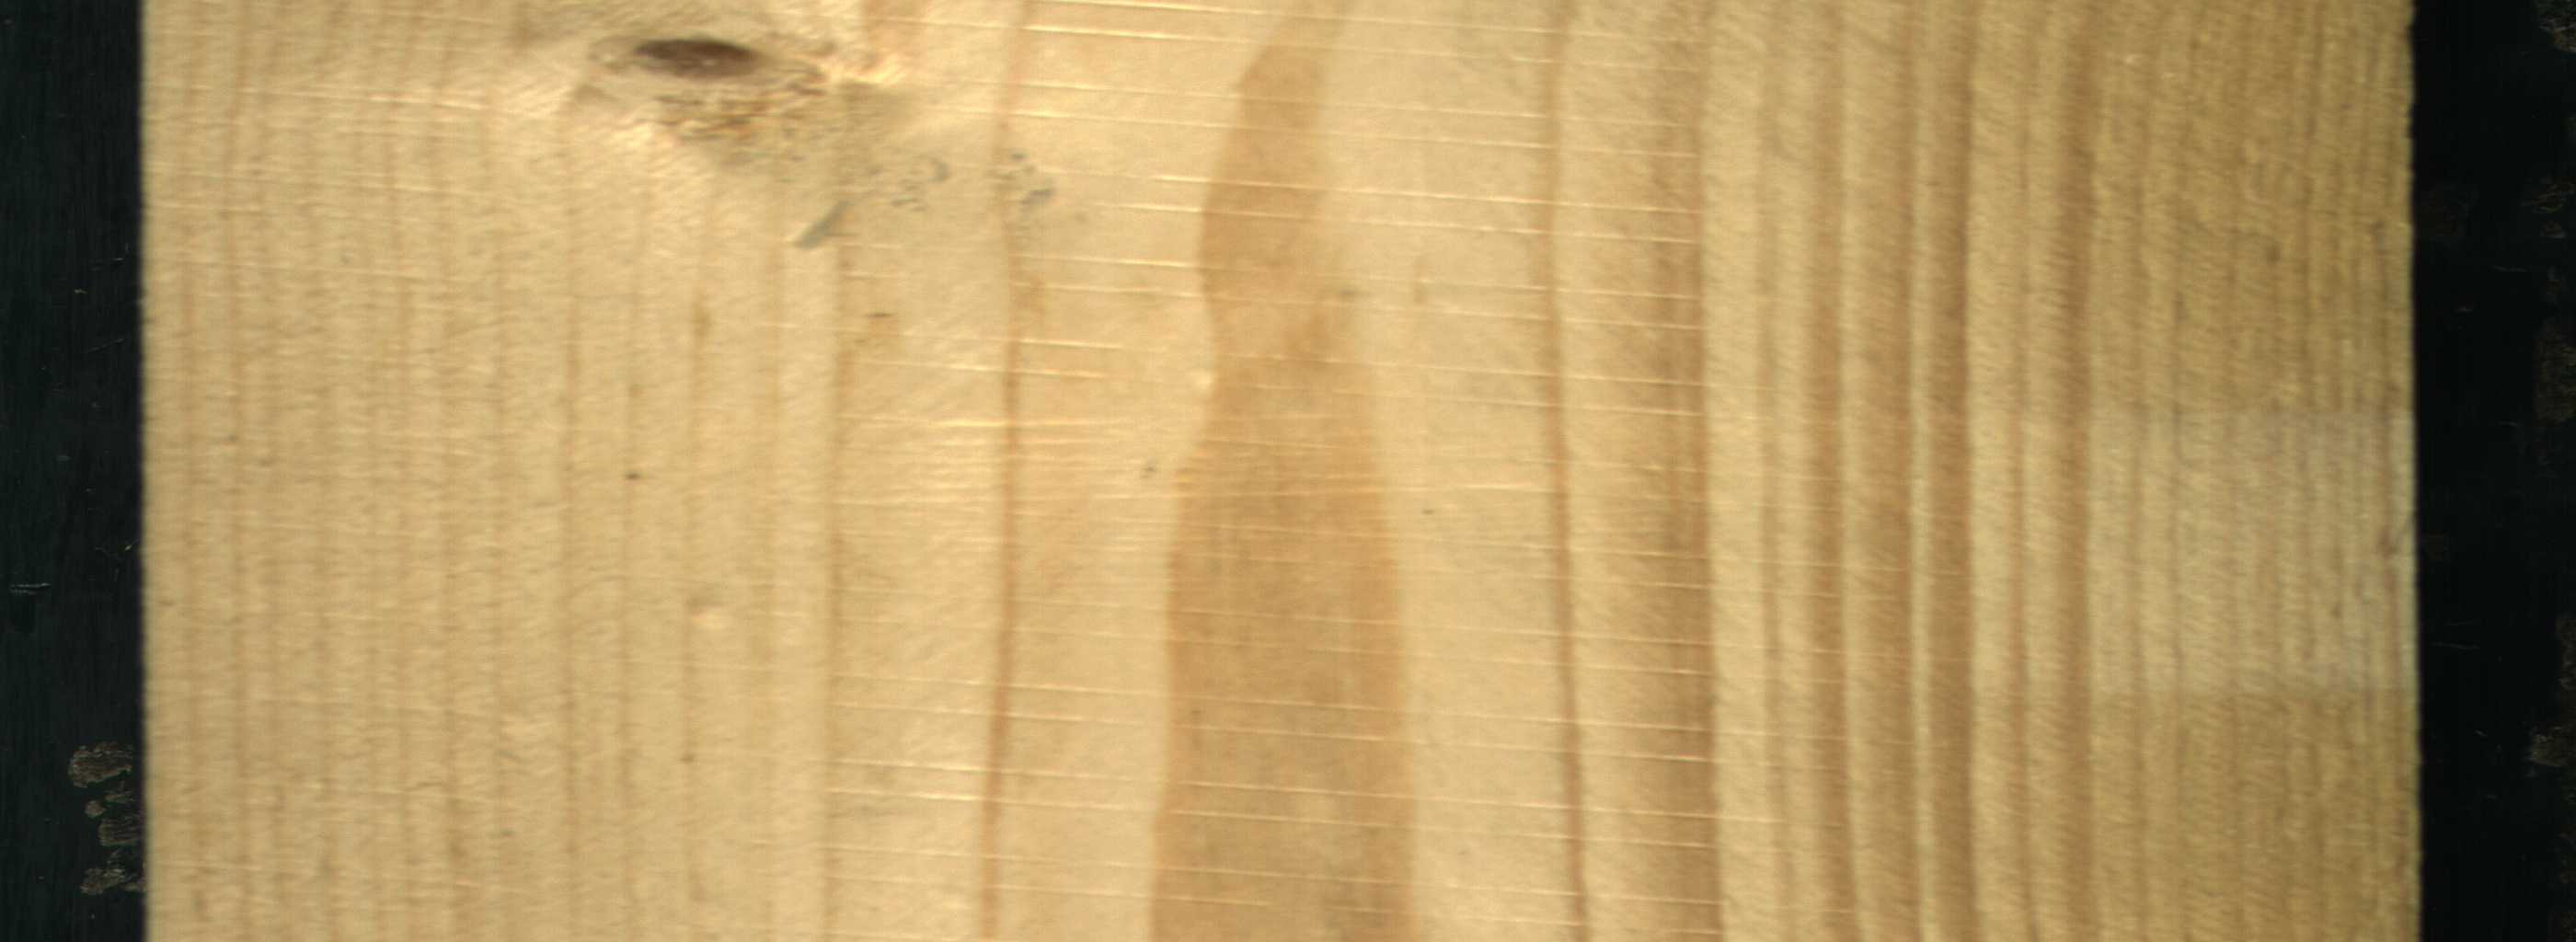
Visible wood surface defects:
Live_Knot